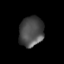
Tissue: lung
Cell type: Epithelial cells
Senescence score: 0.1665
Nuclear area (px): 715
Mean DAPI intensity: 75.369